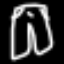
Label: pants